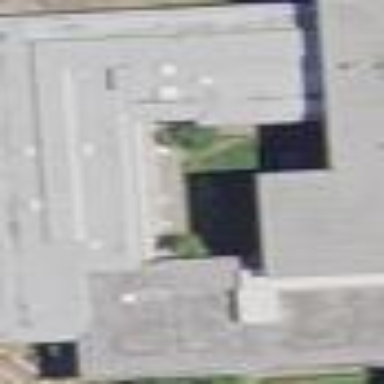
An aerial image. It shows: University building.